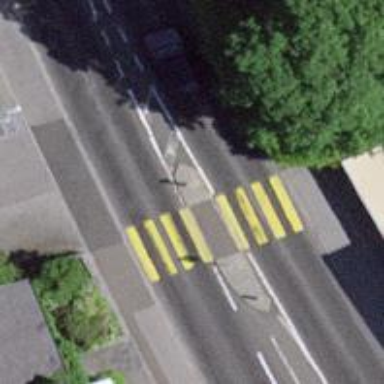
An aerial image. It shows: Uncontrolled zebra crossing with central island.